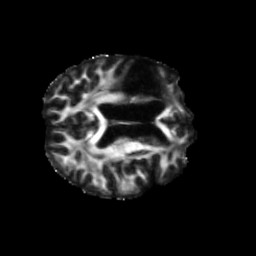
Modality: FA
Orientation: axial
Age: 64
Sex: female
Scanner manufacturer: siemens
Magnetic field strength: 3 T
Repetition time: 5.47 s
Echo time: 0.0854 s